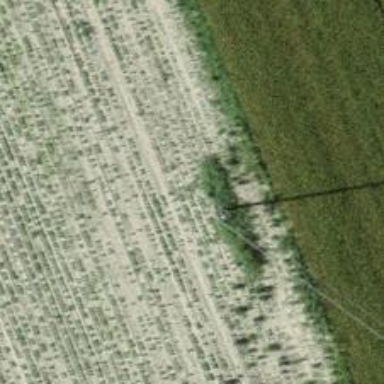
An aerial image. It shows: Power pole.